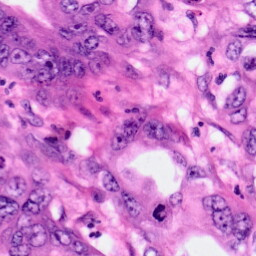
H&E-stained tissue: Pancreatic